Question: What is the number of red dots?
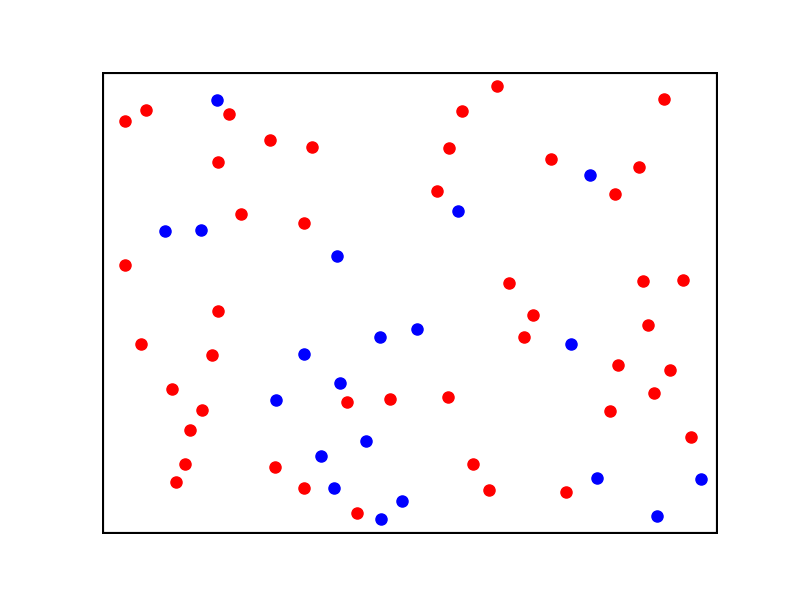
Answer: 45